Field crop: tomato
Growth stage: 2
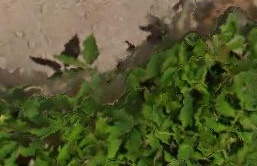
Species: tomato